【题型】填空题　【知识点】平面几何　【难度】medium
如图，将$\triangle ABC$沿射线$BC$方向平移得到$\triangle DEF$，边$DE$与$AC$相交于点$G$，如果$BC = 6cm$，$\triangle ABC$的面积等于$9cm^2$，$\triangle GEC$的面积等于$4cm^2$，那么$CF = \underline{\ \ \ \ \ \ } cm$。

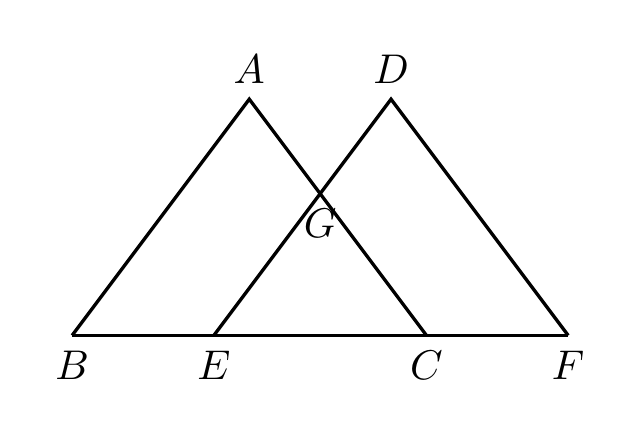
【解答】
\noindent
【答案】2

\vspace{1em}
\noindent
【分析】根据平移性质得$AC \parallel DF$，易证$\triangle EGC \backsim \triangle EDF$，根据相似三角形的面积的比等于相似比的平方，求得$EC$的长，即可求$CF$的长。

\vspace{1em}
\noindent
【详解】解：$\because \triangle ABC$沿射线$BC$方向平移得到$\triangle DEF$，\\
$\therefore AC \parallel DF$，$\triangle ABC \cong \triangle DEF$，\\
$\therefore EF = BC = 6cm$，$S_{\triangle ABC} = S_{\triangle DEF} = 9cm^2$，\\
$\because AC \parallel DF$，\\
$\therefore \angle ACB = \angle F$，$\angle EGC = \angle D$，\\
$\therefore \triangle EGC \backsim \triangle EDF$，\\
$\therefore \dfrac{S_{\triangle EGC}}{S_{\triangle EDF}} = \left(\dfrac{EC}{EF}\right)^2$，\\
$\therefore \dfrac{4}{9} = \left(\dfrac{EC}{6}\right)^2$，\\
$\therefore EC = 4cm$，\\
$\therefore CF = 2cm$。\\
故答案为：2。

\vspace{1em}
\noindent
【点睛】本题考查了平移的性质，以及相似三角形的性质，利用相似三角形的面积比等于相似比的平方列式求解是解答此题的关键。